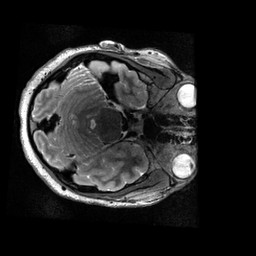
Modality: T2w
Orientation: axial
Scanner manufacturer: siemens
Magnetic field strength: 3 T
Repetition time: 3.2 s
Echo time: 0.564 s